Question: I'm struggling to get the output to display as required.
I run an xslt 1.0 file that parses every 5 seconds a xml file that contains statistical information.
every 15 minutes we get an additional file to parse which is pulled in as external source.
The parsing is fine but displaying the information fails miserably.
This is the section that creates the output:
'''
<td>
<table cellSpacing="0" border="1" cellPadding="2" style="background-color:lightblue;color:green;font-size:80%;">
<xsl:for-each select="/DialStats/Countries">
<!-- @Country = 15 min 2nd XML file / $Country = 5 sec prim XML file-->
<xsl:if test="@Country = $Country">
<xsl:for-each select="./Products">
<!-- @Product = 15 min 2nd XML file / $Product = 5 sec prim XML file-->
<xsl:if test="@Product = $Product">
<xsl:for-each select="Dispositions">
<xsl:variable name="TSB">
<xsl:if test="@Result = 'Tour / Sale / Booking'">
<xsl:value-of select="@Count"/>
</xsl:if>
</xsl:variable>
<!-- // set multiple variables: -->
<xsl:variable name="ITF">
<xsl:if test="@Result = 'Internal Transfer'">
<xsl:value-of select="@Count"/>
</xsl:if>
</xsl:variable>
<!-- // Now generate the output: -->
<xsl:choose>
<xsl:when test="string-length($TSB)=0 and string-length($NoAgent)=0">
<!-- Don't do anything -->
</xsl:when>
<xsl:when test="string-length($TSB)!=0 and string-length($NoAgent)=0">
<tr>
<td>
<xsl:value-of select="$TSB"/>
</td>
<td> - </td>
<td>TSB</td>
<td>. .</td>
<td colspan="3"></td>
</tr>
</xsl:when>
<xsl:when test="string-length($TSB)=0 and string-length($NoAgent)!=0">
<tr>
<td colspan="3"></td>
<td>. .</td>
<td>
<xsl:value-of select="$NoAgent"/>
</td>
<td>-</td>
<td>No Agent</td>
</tr>
</xsl:when>
<xsl:otherwise>
<tr>
<td>
<xsl:value-of select="$TSB"/>
</td>
<td> - </td>
<td>TSB</td>
<td>. .</td>
<td>
<xsl:value-of select="$NoAgent"/>
</td>
<td>-</td>
<td>No Agent</td>
</tr>
</xsl:otherwise>
</xsl:choose>
<!-- // Generate more of the output: -->
<!-- // Last section -->
<xsl:choose>
<xsl:when test="string-length($OTH)=0">
<!-- Don't do anything -->
</xsl:when>
<xsl:when test="string-length($OTH)!=0">
<tr>
<td>
<xsl:value-of select="$OTH"/>
</td>
<td>-</td>
<td>OTH</td>
<td>. .</td>
<td colspan="3"></td>
</tr>
</xsl:when>
<xsl:otherwise>
<!-- Nothing to do -->
</xsl:otherwise>
</xsl:choose>
</xsl:for-each>
</xsl:if>
</xsl:for-each>
</xsl:if>
</xsl:for-each>
</table>
</td>
'''
This generates a table however due to how the XML file contains information it is not consistently in the same spot, it might not be there at all.
I want the information to show on the same place for different blocks.
This is how I want it to display
If the value is 0 then I leave the info blank if both are blank then I want to leave the whole line out.
This is how it however displays
Is there a way to created first all variables before creating the output?
I tried that but then I end up in the problem that the variable is out-of-scope.
Looking forward to suggestions
The XML looks like this:
'''
<?xml version="1.0" encoding="utf-8"?>
<DialStats>
<Countries Country="France">
<Products Product="Office">
<Dispositions Result="Agent Voicemail / Message" Count="11" />
<Dispositions Result="Did Not Leave Voicemail" Count="37" />
<Dispositions Result="Information Provided" Count="13" />
<Dispositions Result="Lost Opportunity" Count="1" />
<Dispositions Result="No Agent Available" Count="1" />
<Dispositions Result="Ring No Answer" Count="6" />
<Dispositions Result="SIT Tone" Count="3" />
<Dispositions Result="Tour / Sale / Booking" Count="7" />
</Products>
</Countries>
<Countries Country="Italy">
<Products Product="Office">
<Dispositions Result="Did Not Leave Voicemail" Count="1" />
<Dispositions Result="Information Provided" Count="6" />
<Dispositions Result="Non-Sales Related" Count="1" />
<Dispositions Result="Other" Count="6" />
<Dispositions Result="Ring No Answer" Count="7" />
<Dispositions Result="SIT Tone" Count="5" />
<Dispositions Result="Updated Existing Enquiry" Count="13" />
</Products>
</Countries>
<Countries Country="Netherlands">
<Products Product="Office">
<Dispositions Result="Agent Voicemail / Message" Count="1" />
<Dispositions Result="Information Provided" Count="17" />
<Dispositions Result="Ring No Answer" Count="3" />
<Dispositions Result="Tour / Sale / Booking" Count="2" />
</Products>
</Countries>
</DialStats>
'''
Many different Countries possible.
Thanks

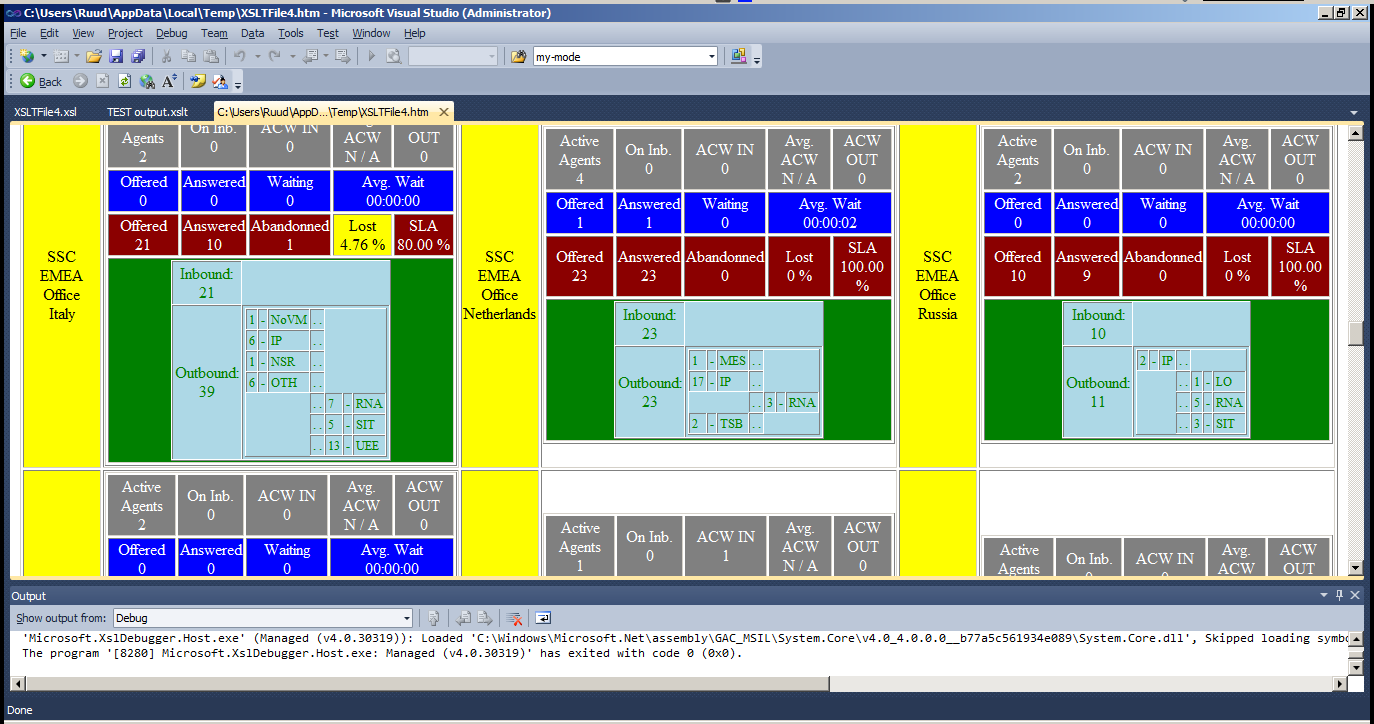
Answer: I would suggest you try a different approach. The following stylesheet:
'''
<xsl:stylesheet version="1.0"
xmlns:xsl="http://www.w3.org/1999/XSL/Transform"
xmlns:exsl="http://exslt.org/common"
extension-element-prefixes="exsl">
<xsl:output method="xml" version="1.0" encoding="UTF-8" indent="yes"/>
<xsl:variable name="categories">
<category row="1">Agent Voicemail / Message</category>
<category row="1">Did Not Leave Voicemail</category>
<category row="1">Information Provided</category>
<category row="1">Lost Opportunity</category>
<category row="1">No Agent Available</category>
<category row="1">Ring No Answer</category>
<category row="2">SIT Tone</category>
<category row="2">Tour / Sale / Booking</category>
<category row="2">Non-Sales Related</category>
<category row="2">Other</category>
<category row="2">Updated Existing Enquiry</category>
</xsl:variable>
<xsl:variable name="col-set" select="exsl:node-set($categories)/category" />
<xsl:template match="/">
<xsl:for-each select="DialStats/Countries">
<xsl:variable name="country" select="." />
<table border="1" style="width:30%; display:inline-block">
<tr>
<th colspan="{count($col-set[@row='1'])}">
<xsl:value-of select="$country/@Country"/>
</th>
</tr>
<tr>
<xsl:for-each select="$col-set[@row='1']">
<th><xsl:value-of select="."/></th>
</xsl:for-each>
</tr>
<tr>
<xsl:for-each select="$col-set[@row='1']">
<td>
<xsl:value-of select="$country/Products/Dispositions[@Result=current()]/@Count"/>
</td>
</xsl:for-each>
</tr>
<tr>
<xsl:for-each select="$col-set[@row='2']">
<th><xsl:value-of select="."/></th>
</xsl:for-each>
</tr>
<tr>
<xsl:for-each select="$col-set[@row='2']">
<td>
<xsl:value-of select="$country/Products/Dispositions[@Result=current()]/@Count"/>
</td>
</xsl:for-each>
</tr>
</table>
</xsl:for-each>
</xsl:template>
</xsl:stylesheet>
'''
when applied to your input example, will produce:
'''
<?xml version="1.0" encoding="UTF-8"?>
<table border="1" style="width:30%; display:inline-block">
<tr>
<th colspan="6">France</th>
</tr>
<tr>
<th>Agent Voicemail / Message</th>
<th>Did Not Leave Voicemail</th>
<th>Information Provided</th>
<th>Lost Opportunity</th>
<th>No Agent Available</th>
<th>Ring No Answer</th>
</tr>
<tr>
<td>11</td>
<td>37</td>
<td>13</td>
<td>1</td>
<td>1</td>
<td>6</td>
</tr>
<tr>
<th>SIT Tone</th>
<th>Tour / Sale / Booking</th>
<th>Non-Sales Related</th>
<th>Other</th>
<th>Updated Existing Enquiry</th>
</tr>
<tr>
<td>3</td>
<td>7</td>
<td/>
<td/>
<td/>
</tr>
</table>
<table border="1" style="width:30%; display:inline-block">
<tr>
<th colspan="6">Italy</th>
</tr>
<tr>
<th>Agent Voicemail / Message</th>
<th>Did Not Leave Voicemail</th>
<th>Information Provided</th>
<th>Lost Opportunity</th>
<th>No Agent Available</th>
<th>Ring No Answer</th>
</tr>
<tr>
<td/>
<td>1</td>
<td>6</td>
<td/>
<td/>
<td>7</td>
</tr>
<tr>
<th>SIT Tone</th>
<th>Tour / Sale / Booking</th>
<th>Non-Sales Related</th>
<th>Other</th>
<th>Updated Existing Enquiry</th>
</tr>
<tr>
<td>5</td>
<td/>
<td>1</td>
<td>6</td>
<td>13</td>
</tr>
</table>
<table border="1" style="width:30%; display:inline-block">
<tr>
<th colspan="6">Netherlands</th>
</tr>
<tr>
<th>Agent Voicemail / Message</th>
<th>Did Not Leave Voicemail</th>
<th>Information Provided</th>
<th>Lost Opportunity</th>
<th>No Agent Available</th>
<th>Ring No Answer</th>
</tr>
<tr>
<td>1</td>
<td/>
<td>17</td>
<td/>
<td/>
<td>3</td>
</tr>
<tr>
<th>SIT Tone</th>
<th>Tour / Sale / Booking</th>
<th>Non-Sales Related</th>
<th>Other</th>
<th>Updated Existing Enquiry</th>
</tr>
<tr>
<td/>
<td>2</td>
<td/>
<td/>
<td/>
</tr>
</table>
'''
rendered as:

The table's structure is constant and does not depend on the incoming data.